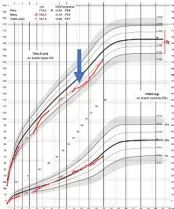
(A) growth curve of the female child. At 10 years old growth retardation (-2 SD) was noted (blue arrow) and synthetic growth hormone treatment was started.
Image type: chart (chart)